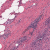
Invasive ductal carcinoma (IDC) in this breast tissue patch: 0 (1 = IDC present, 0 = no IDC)